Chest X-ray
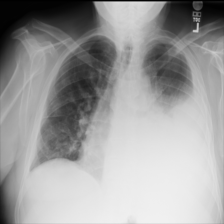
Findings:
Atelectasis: negative
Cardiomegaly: negative
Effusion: positive
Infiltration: negative
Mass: negative
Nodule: negative
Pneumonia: negative
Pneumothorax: negative
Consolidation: negative
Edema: negative
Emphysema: negative
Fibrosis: negative
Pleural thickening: negative
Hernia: negative